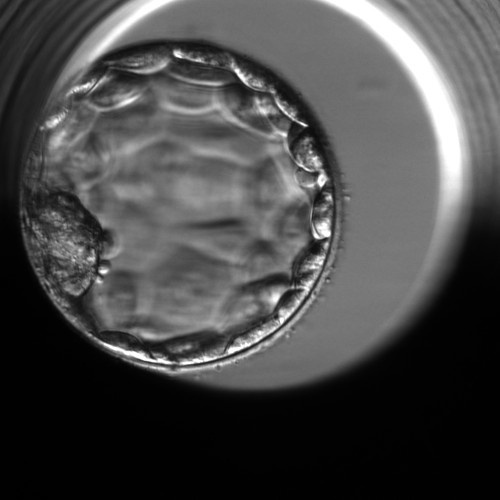
Embryo quality: good